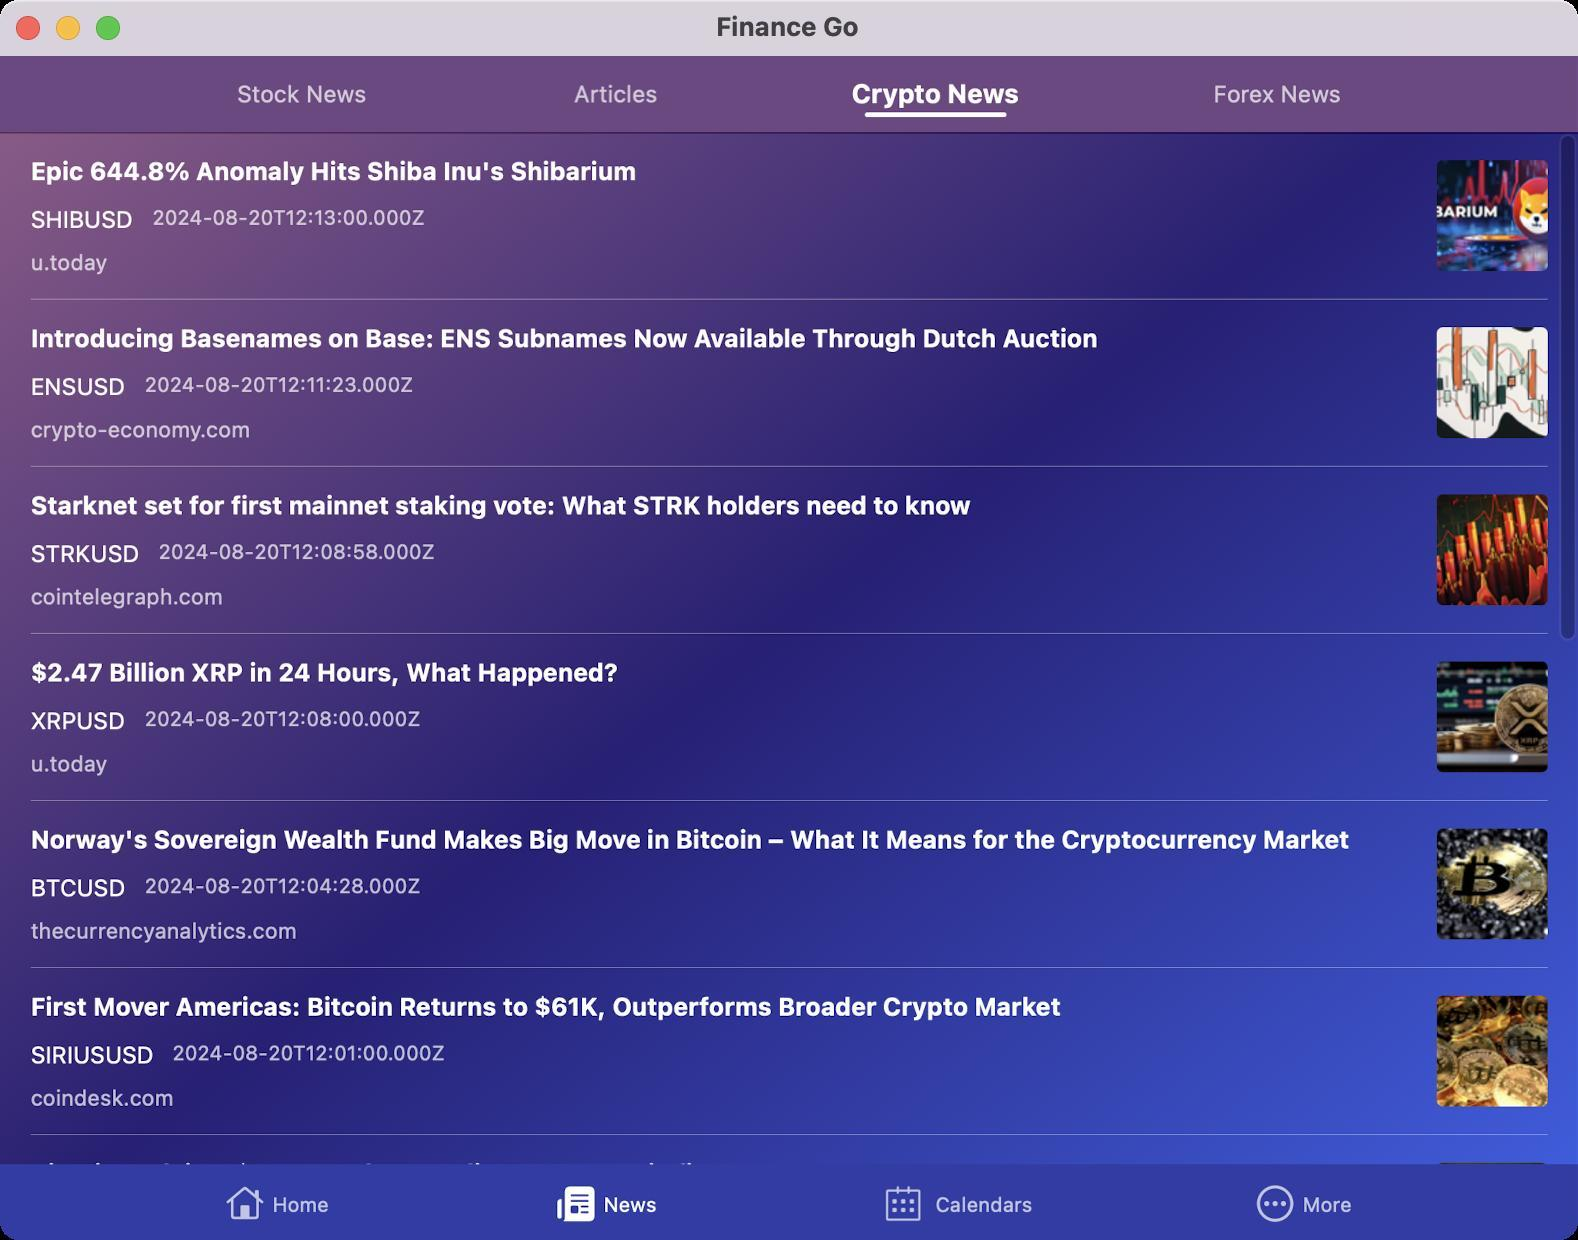
Accessibility tree:
{"name": "Finance_Go", "role": "AXWindow", "description": null, "role_description": "standard window", "value": null, "position": "352.00;95.00", "size": "789;620", "children": [{"name": null, "role": "AXGroup", "description": null, "role_description": "group", "value": null, "position": "0.00;0.00", "size": "789;620", "children": [{"name": null, "role": "AXGroup", "description": null, "role_description": "group", "value": null, "position": "0.00;0.00", "size": "789;621", "children": [{"name": null, "role": "AXGroup", "description": null, "role_description": "group", "value": null, "position": "0.00;0.00", "size": "789;621", "children": [{"name": null, "role": "AXGroup", "description": null, "role_description": "Nav bar", "value": null, "position": "0.00;27.72", "size": "789;38", "children": [{"name": null, "role": "AXGroup", "description": null, "role_description": "collection", "value": null, "position": "15.40;35.42", "size": "758;23", "children": [{"name": null, "role": "AXGroup", "description": null, "role_description": "group", "value": null, "position": "118.58;35.42", "size": "65;23", "children": [{"name": null, "role": "AXStaticText", "description": "Stock News", "role_description": "text", "value": null, "position": "118.58;39.65", "size": "65;15", "children": []}]}, {"name": null, "role": "AXGroup", "description": null, "role_description": "group", "value": null, "position": "286.83;35.42", "size": "42;23", "children": [{"name": null, "role": "AXStaticText", "description": "Articles", "role_description": "text", "value": null, "position": "287.02;39.65", "size": "42;15", "children": []}]}, {"name": null, "role": "AXGroup", "description": null, "role_description": "group", "value": null, "position": "432.36;35.42", "size": "71;23", "children": [{"name": null, "role": "AXStaticText", "description": "Crypto News", "role_description": "text", "value": null, "position": "425.81;39.27", "size": "84;15", "children": []}]}, {"name": null, "role": "AXGroup", "description": null, "role_description": "group", "value": null, "position": "606.76;35.42", "size": "64;23", "children": [{"name": null, "role": "AXStaticText", "description": "Forex News", "role_description": "text", "value": null, "position": "606.76;39.65", "size": "64;15", "children": []}]}]}]}, {"name": null, "role": "AXGroup", "description": null, "role_description": "group", "value": null, "position": "0.00;0.00", "size": "789;621", "children": [{"name": null, "role": "AXGroup", "description": null, "role_description": "group", "value": null, "position": "0.00;0.00", "size": "789;621", "children": [{"name": null, "role": "AXGroup", "description": null, "role_description": "table", "value": null, "position": "0.00;66.22", "size": "789;554", "children": [{"name": null, "role": "AXStaticText", "description": "Pull down to refresh", "role_description": "text", "value": null, "position": "0.00;24.64", "size": "789;21", "children": []}, {"name": null, "role": "AXStaticText", "description": "Last update: Today 14:27", "role_description": "text", "value": null, "position": "0.00;45.43", "size": "789;21", "children": []}, {"name": null, "role": "AXGroup", "description": null, "role_description": "group", "value": "", "position": "0.00;66.22", "size": "789;84", "children": [{"name": null, "role": "AXStaticText", "description": "Epic 644.8% Anomaly Hits Shiba Inu's Shibarium, SHIBUSD, u.today, 2024-08-20T12:13:00.000Z", "role_description": "text", "value": "", "position": "0.00;66.22", "size": "789;84", "children": []}]}, {"name": null, "role": "AXGroup", "description": null, "role_description": "group", "value": "", "position": "0.00;149.76", "size": "789;84", "children": [{"name": null, "role": "AXStaticText", "description": "Introducing Basenames on Base: ENS Subnames Now Available Through Dutch Auction, ENSUSD, crypto-economy.com, 2024-08-20T12:11:23.000Z", "role_description": "text", "value": "", "position": "0.00;149.76", "size": "789;84", "children": []}]}, {"name": null, "role": "AXGroup", "description": null, "role_description": "group", "value": "", "position": "0.00;233.31", "size": "789;84", "children": [{"name": null, "role": "AXStaticText", "description": "Starknet set for first mainnet staking vote: What STRK holders need to know, STRKUSD, cointelegraph.com, 2024-08-20T12:08:58.000Z", "role_description": "text", "value": "", "position": "0.00;233.31", "size": "789;84", "children": []}]}, {"name": null, "role": "AXGroup", "description": null, "role_description": "group", "value": "", "position": "0.00;316.86", "size": "789;84", "children": [{"name": null, "role": "AXStaticText", "description": "$2.47 Billion XRP in 24 Hours, What Happened?, XRPUSD, u.today, 2024-08-20T12:08:00.000Z", "role_description": "text", "value": "", "position": "0.00;316.86", "size": "789;84", "children": []}]}, {"name": null, "role": "AXGroup", "description": null, "role_description": "group", "value": "", "position": "0.00;400.40", "size": "789;84", "children": [{"name": null, "role": "AXStaticText", "description": "Norway's Sovereign Wealth Fund Makes Big Move in Bitcoin – What It Means for the Cryptocurrency Market, BTCUSD, thecurrencyanalytics.com, 2024-08-20T12:04:28.000Z", "role_description": "text", "value": "", "position": "0.00;400.40", "size": "789;84", "children": []}]}, {"name": null, "role": "AXGroup", "description": null, "role_description": "group", "value": "", "position": "0.00;483.94", "size": "789;84", "children": [{"name": null, "role": "AXStaticText", "description": "First Mover Americas: Bitcoin Returns to $61K, Outperforms Broader Crypto Market, SIRIUSUSD, coindesk.com, 2024-08-20T12:01:00.000Z", "role_description": "text", "value": "", "position": "0.00;483.94", "size": "789;84", "children": []}]}, {"name": null, "role": "AXGroup", "description": null, "role_description": "group", "value": "", "position": "0.00;567.49", "size": "789;84", "children": [{"name": null, "role": "AXStaticText", "description": "Bitcoin reclaims $60K: Analyst predicts surge to six figures, BTCUSD, ambcrypto.com, 2024-08-20T12:00:49.000Z", "role_description": "text", "value": "", "position": "0.00;567.49", "size": "789;84", "children": []}]}]}]}]}]}, {"name": null, "role": "AXGroup", "description": "Tab Bar", "role_description": "group", "value": null, "position": "0.00;582.12", "size": "789;38", "children": [{"name": null, "role": "AXRadioButton", "description": "Home", "role_description": "tab", "value": 0, "position": "57.75;582.89", "size": "162;38", "children": []}, {"name": null, "role": "AXRadioButton", "description": "News", "role_description": "tab", "value": 1, "position": "223.30;582.89", "size": "161;38", "children": []}, {"name": null, "role": "AXRadioButton", "description": "Calendars", "role_description": "tab", "value": 0, "position": "387.31;582.89", "size": "182;38", "children": []}, {"name": null, "role": "AXRadioButton", "description": "More", "role_description": "tab", "value": 0, "position": "572.88;582.89", "size": "159;38", "children": []}]}]}]}, {"name": null, "role": "AXButton", "description": null, "role_description": "close button", "value": null, "position": "7.00;6.00", "size": "14;16", "children": []}, {"name": null, "role": "AXButton", "description": null, "role_description": "full screen button", "value": null, "position": "47.00;6.00", "size": "14;16", "children": [{"name": null, "role": "AXGroup", "description": null, "role_description": "group", "value": null, "position": "47.00;6.00", "size": "14;16", "children": [{"name": null, "role": "AXGroup", "description": null, "role_description": "group", "value": null, "position": "47.00;6.00", "size": "14;16", "children": []}]}]}, {"name": null, "role": "AXButton", "description": null, "role_description": "minimize button", "value": null, "position": "27.00;6.00", "size": "14;16", "children": []}, {"name": null, "role": "AXStaticText", "description": null, "role_description": "text", "value": "Finance Go", "position": "356.00;5.00", "size": "76;16", "children": []}]}